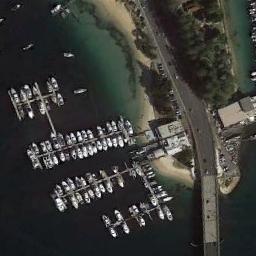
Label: harbor